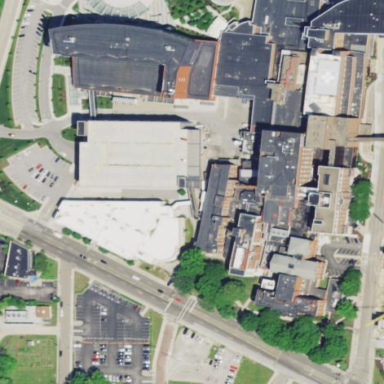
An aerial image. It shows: Hospital building.